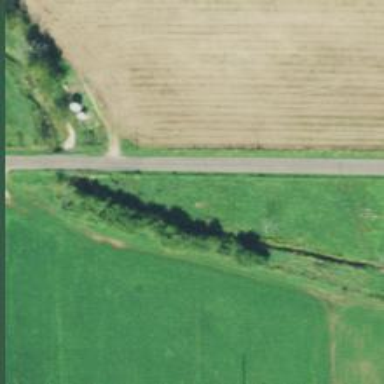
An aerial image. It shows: Unclassified road.